Question: I want to implement summation from this <URL> which is denoted as formula 29. As you may see there are 5 nested summations. Now I struggle to implement that. According to what I understand from my teacher, I should nest it in following way:
'''
B=0.
for beta in range():
coeff1=...
sum1=0.
for beta_prim in range():
coeff2=...
sum2=0.
for alfa in range():
coeff3=...
sum3=0.
for alfa_prim in range():
coeff4=...
sum4=0.
for lambda in range():
coeff5=...
sum4+=coeff5
sum3+=sum4*coeff3
sum2+=sum3*coeff2
sum1+=sum2*coeff1
B+=sum1
return B
'''
Now I by coeff{1,2,3,4} I mean those expressions after each sigma sign.
I do it wrong however and I cannot tell where.
Could you give me a tip on that?
Best wishes!
The nested summation formula:

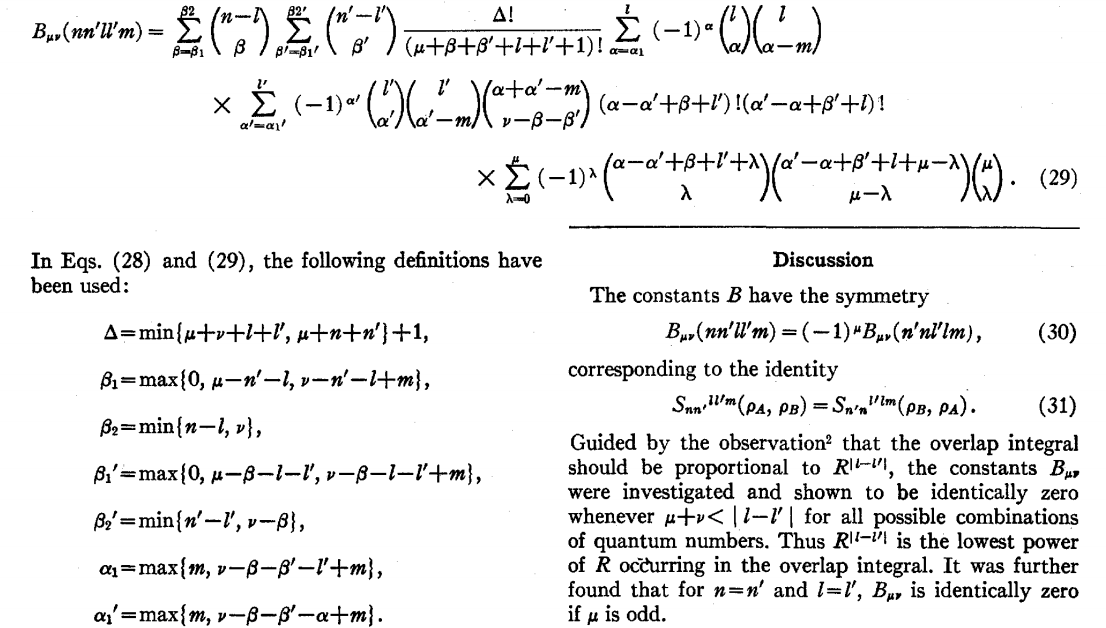
Answer: You approach should work. Here is what I came up with:
'''
from math import factorial
import scipy.misc
def comb(n,k):
return scipy.misc.comb(n,k,True)
def monepow(n):
if n % 2 == 0:
return 1
else:
return -1
def B(mu, nu, n, np, l, lp, m):
B = 0
beta1 = max( 0, mu - np - l, nu - np - l + m )
beta2 = min( n - l, nu )
for beta in range(beta1, beta2+1):
c1 = comb(n-l, beta)
beta1p = max( 0, mu - beta - l - lp, nu - beta - l - lp + m )
beta2p = min( np - lp, nu - beta )
for betap in range(beta1p, beta2p+1):
delta = min( mu + nu + l + lp, mu + n + np ) + 1
c2 = comb(np - lp, betap) * factorial(delta) / factorial (mu + beta + betap + l + lp + 1)
alpha1 = max( m, nu - beta - betap - lp + m )
for alpha in range(alpha1, l+1):
c3 = monepow(alpha) * comb(l, alpha) * comb(l, alpha - m)
alpha1p = max( m, nu - beta - betap - alpha + m )
for alphap in range(alpha1p, lp):
c4 = monepow(alphap) * comb(lp, alphap) * comb(lp, alphap-m) * comb(alpha - alphap - m, nu - beta - betap) * factorial(alpha - alphap + beta + lp) * factorial( alpha - alphap + beta + l)
for lam in range(0, mu+1):
c5 = monepow(lam) * comb( alpha - alphap + beta + lp + lam, lam ) * comb (alpha - alphap + betap + l + mu - lam, mu - lam) * comb(mu, lam)
x = c1*c2*c3*c4*c5
B += x
return B
def testAll():
for mu in range (0,10):
for nu in range (0,10):
for n in range(1,5):
for np in range(1,5):
for l in range(0,n):
for lp in range(0,np):
for m in range(0,l+1):
b = None
try:
b = B(mu, nu, n, np, l, lp, m)
except:
pass
if b is not None:
print [mu, nu, n, np, l, lp, m], " -> ", b
# print B(1, 1, 6, 6, 0, 4, 3) # should be == 0
# print B(1, 2, 6, 6, 4, 0, 0) # should be == 0
# print B(2, 2, 6, 6, 4, 0, 0) # might be == 0
# print B(3, 2, 6, 6, 4, 0, 0) # might be == 0
testAll()
'''
The 'try...except...' block is present in 'testAll()' because
I don't know what the valid ranges are for and (and the range for may also not be correct), so for some inputs will attempt to compute the factorial of a negative number and throw an exception.
Let me know if you spot any errors...